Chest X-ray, AP view. Patient: 30 years old, sex M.
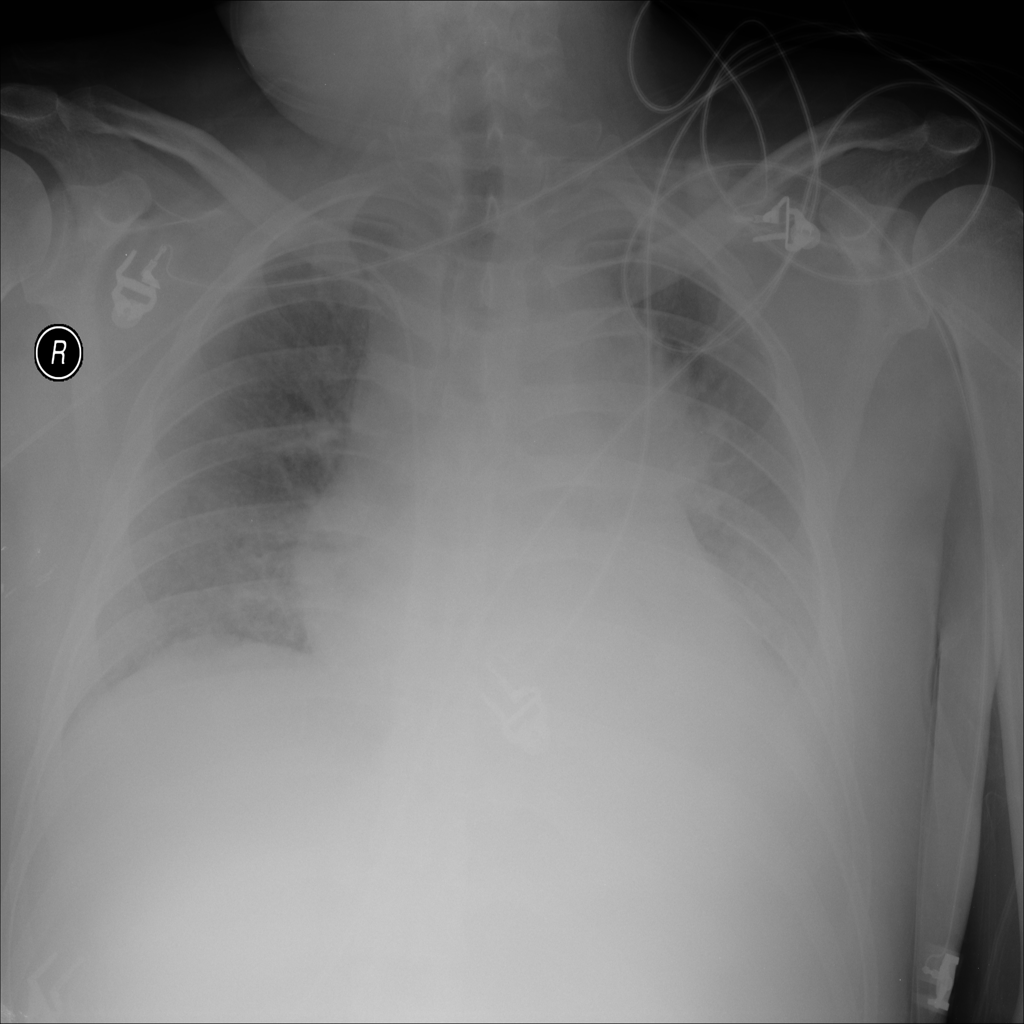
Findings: Atelectasis, Infiltration